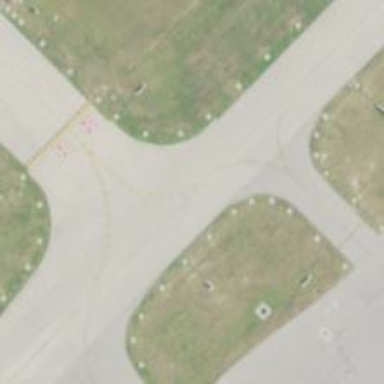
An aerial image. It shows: Image of taxiway at airport.